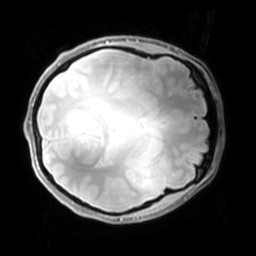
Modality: PDw
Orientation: axial
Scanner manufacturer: philips
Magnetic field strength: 7 T
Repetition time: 0.008 s
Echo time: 0.001974 s